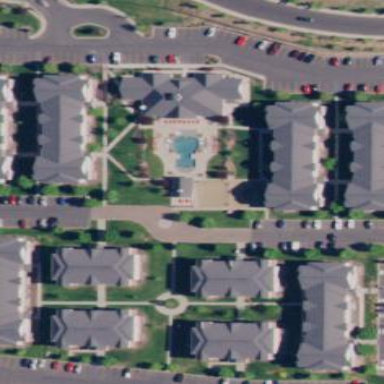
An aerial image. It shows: Residential area with apartments.